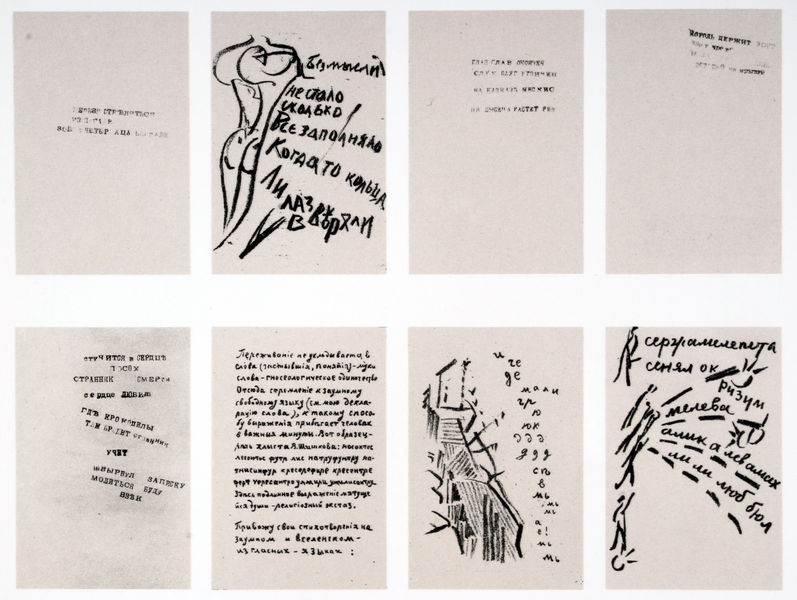
Titel: Explosion
Künstler: Kasimir Malewitsch
Standort: (Seriendruck)
Schlagwörter: blätter, körper, nackt, weiß, ausschnitt, frau, grau, rücken, schwarz, skizze, zeichnung, gebäude, haus, weg, zaun, beige, mensch, rahmen, brücke, figur, blatt, schrift, papier, perspektive, studie, russland, abstrakt, modern, mauer, graphik, figuren, sprechen, zahlen, ziffern, schriftzeichen, striche, foto, tusche, berlin, buch, druck, schwarzweiss, comic, illustration, text, buchstaben, schriften, manifest, bleistift, gebet, stift, tinte, schreibmaschine, serie, seiten, schreiben, gedicht, plan, sammlung, skizzen, buchseiten, fantasie, texte, handschrift, acht, wort, symbole, russisch, zeichnungen, kommunikation, folge, kritzelei, kyrillisch, sprache, figr, zeichungen, scht, typologie, po, 8, chreibmaschine, ckizze, #schrift, perspekltive, sapiski, textbuch